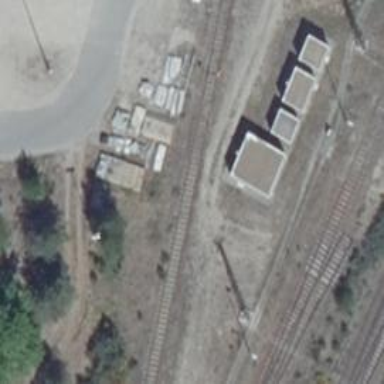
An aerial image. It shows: Railway yard.